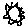
Label: sun